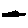
Label: moon